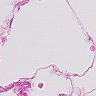
Metastatic tissue present: no